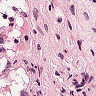
Metastatic tissue present: no